Interaction volume radius: 5 \u00c5
Interaction volume height: 45 \u00c5
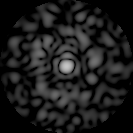
Disorder parameter: 0.8135